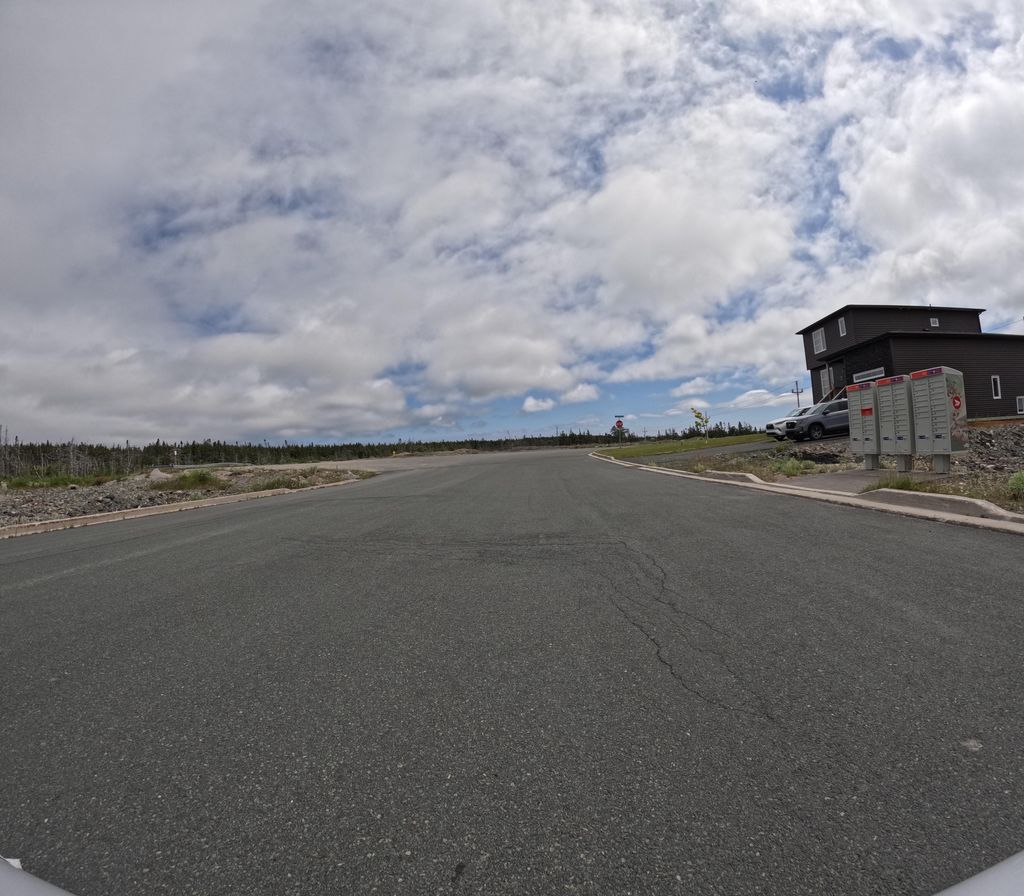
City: st_johns